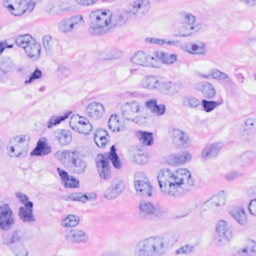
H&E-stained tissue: Breast